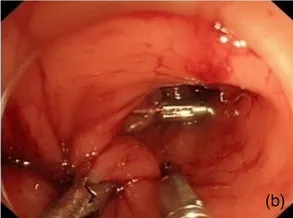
Zipper repair of colonic perforation with multiple titanium clips under endoscope. (b) Repair perforation with over-the-scope clip endoscopic clamp-assisted anastomosis and titanium clips in a dual-channel endoscope.
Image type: endoscopy (gi_endoscopy)